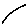
Label: line